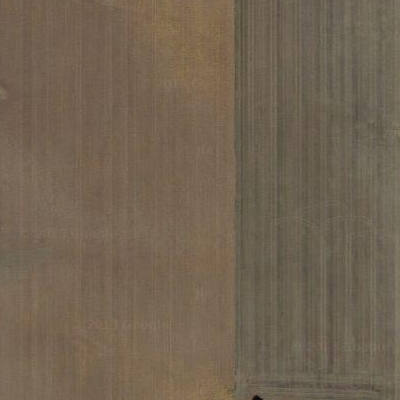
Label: bField